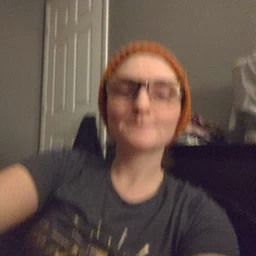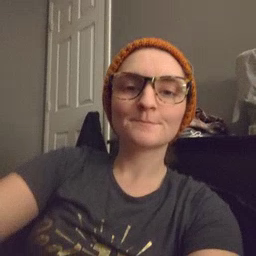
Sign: outside